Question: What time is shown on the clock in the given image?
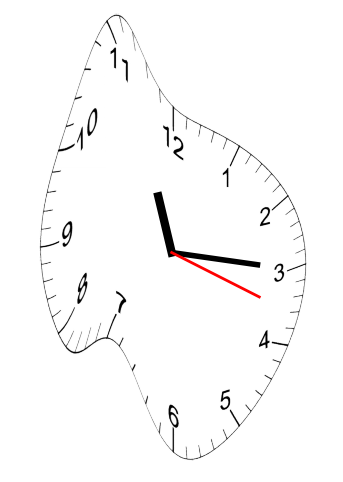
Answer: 11:15:18